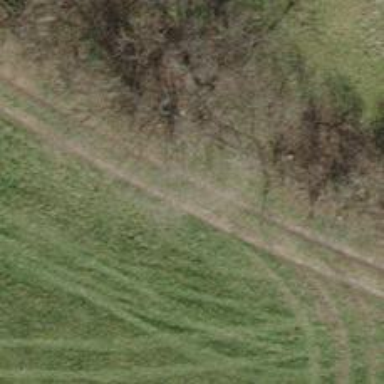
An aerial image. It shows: Dirt track road.